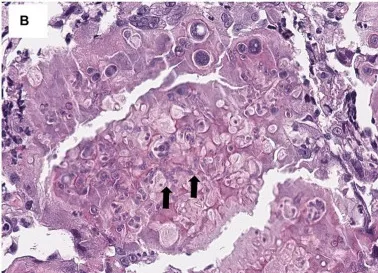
Histopathological findings of the present case. In histopathological findings, nodular infiltration of inflammatory cells comprising large numbers of macrophages and smaller numbers of neutrophils, lymphocytes, and plasma cells expanded the dermis and panniculus. H&E staining, x400 (B).
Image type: pathology (h&e)